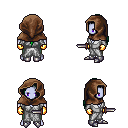
a pixel art fantasy rpg character, male body template, dark elf, purple skin, white robe, teal pants, green ponytail hairstyle, cloth hood, gold gloves, metal boots, dagger, four views (front, back, left, right), 2x2 character sprite sheet, small pixel art, hard edges, no anti-aliasing